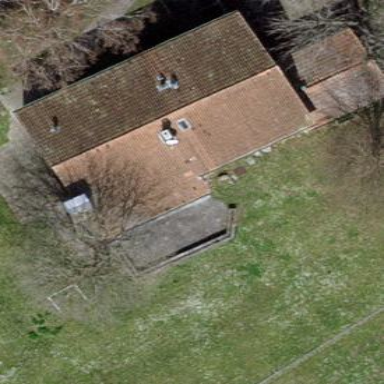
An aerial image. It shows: Detached building.